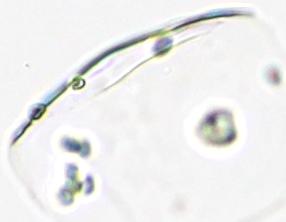
Label: Phaeocystis